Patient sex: M
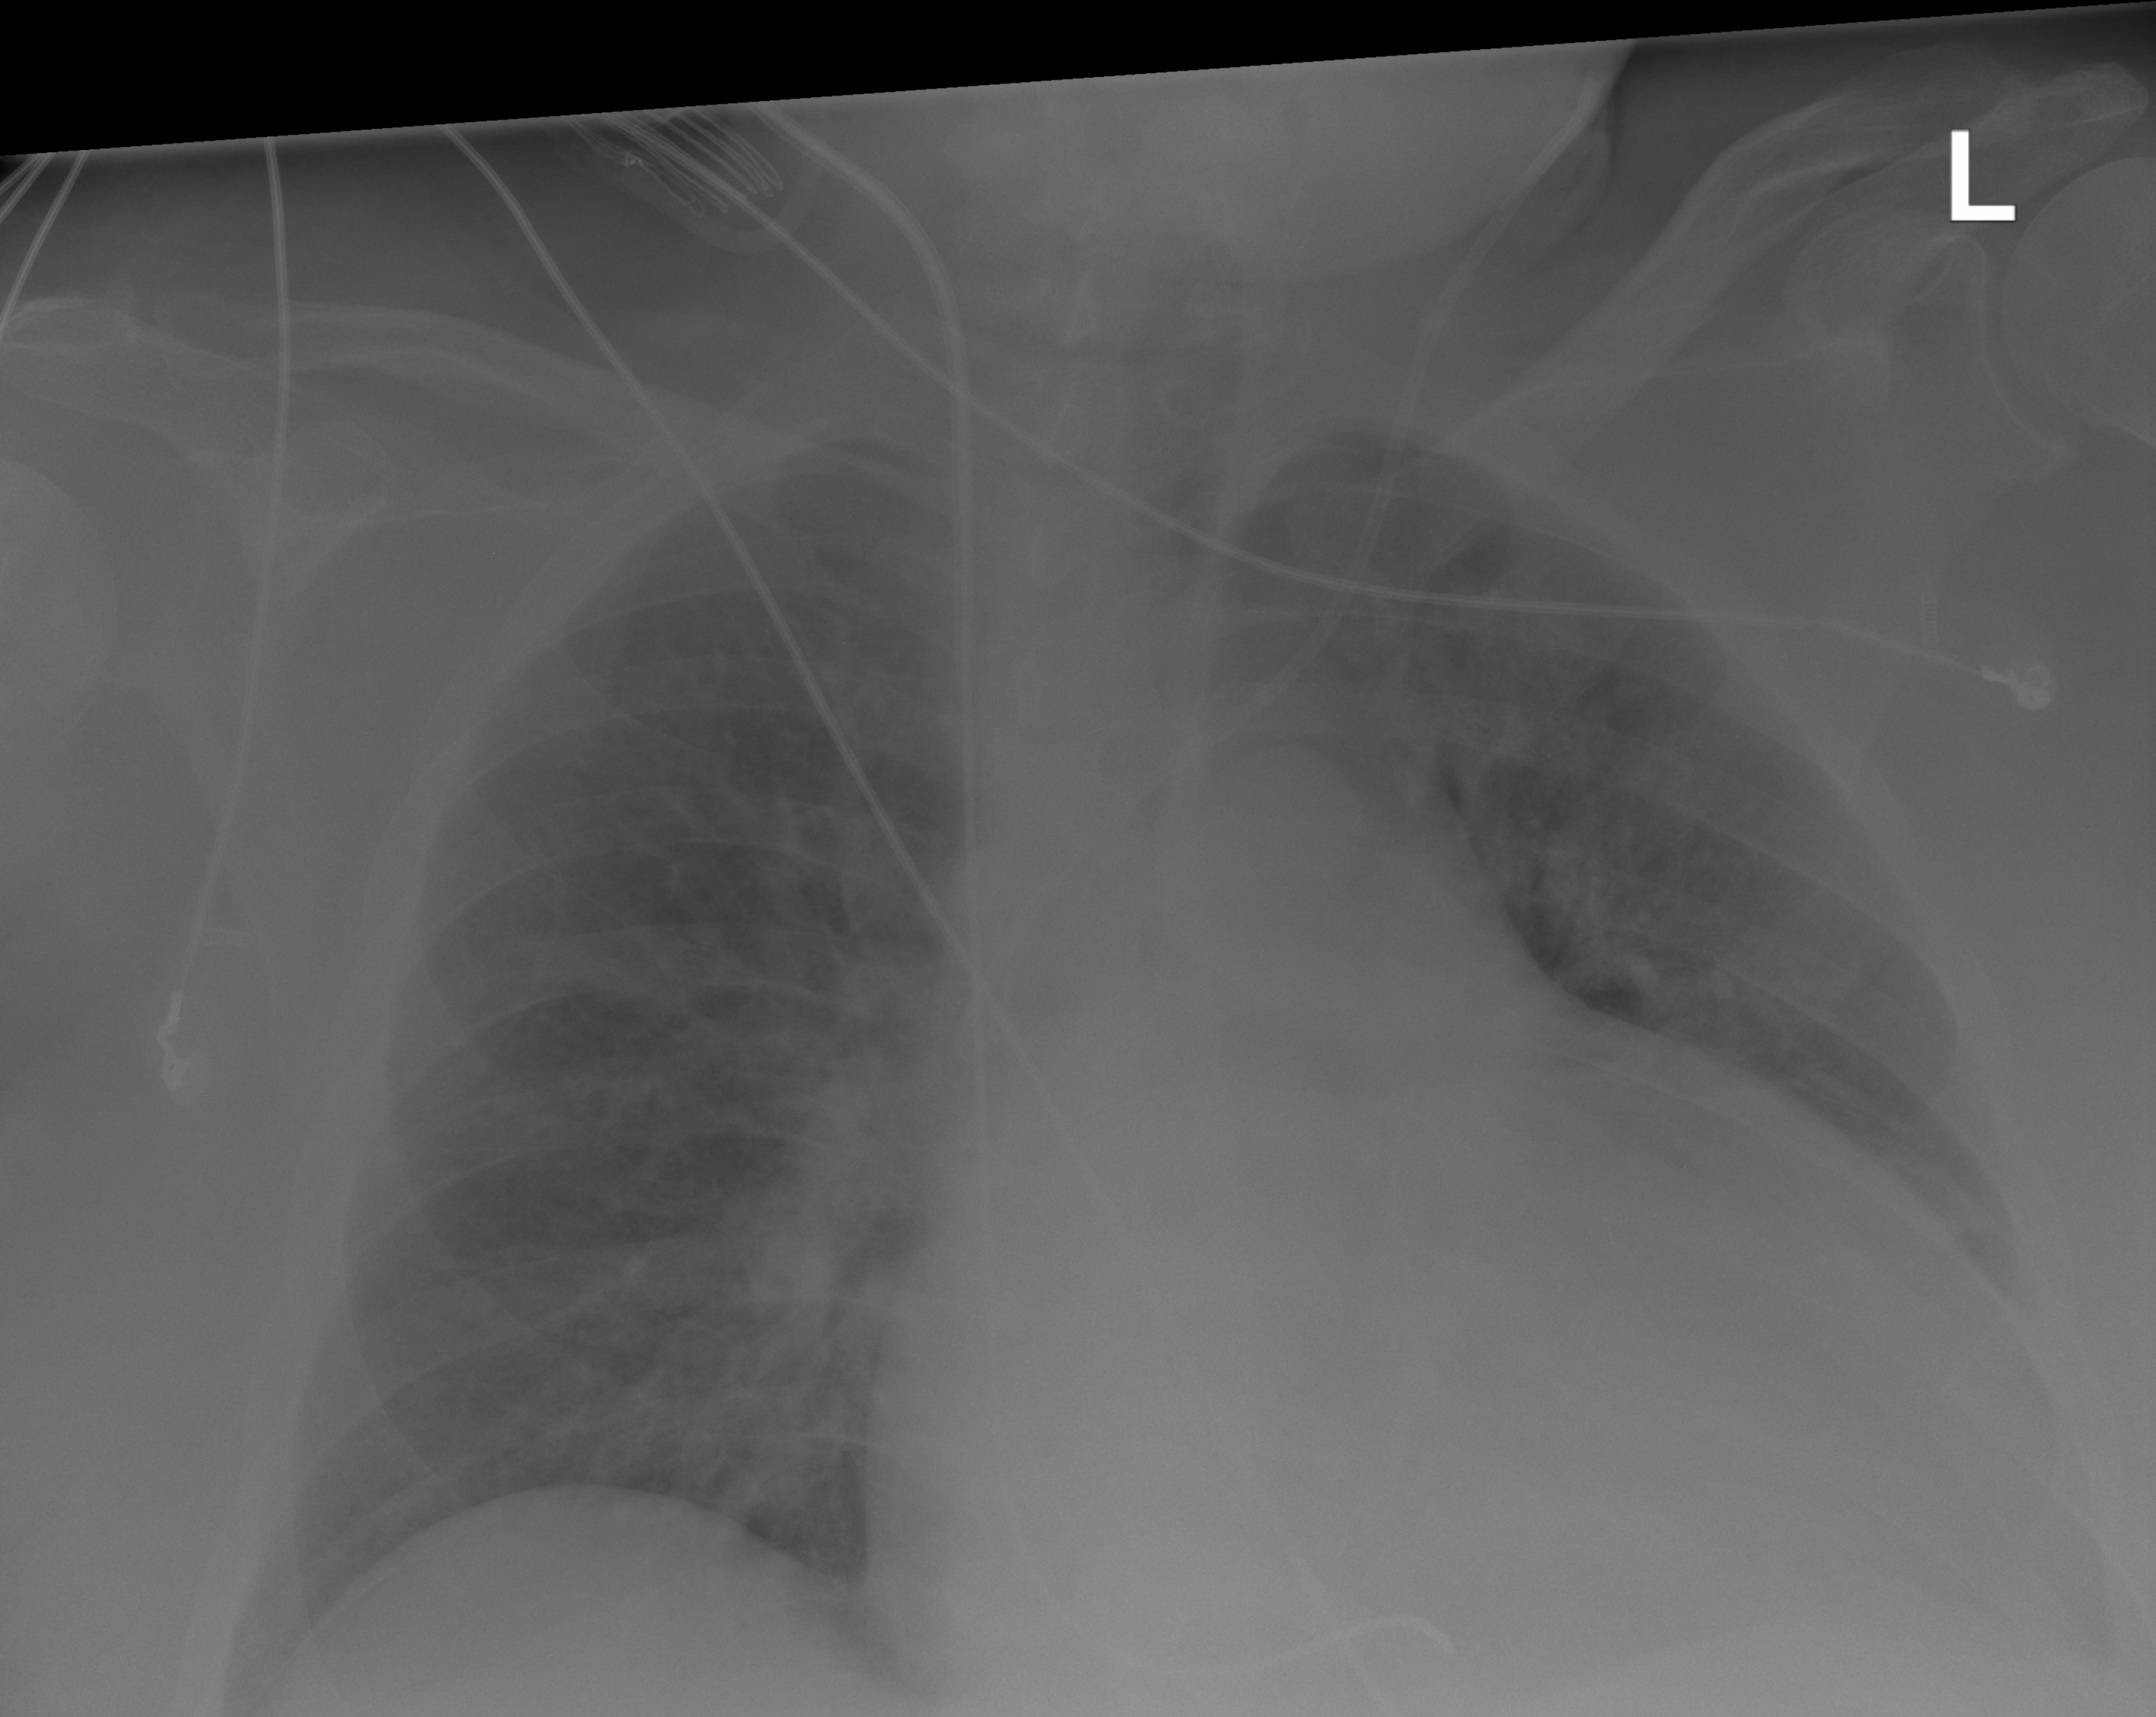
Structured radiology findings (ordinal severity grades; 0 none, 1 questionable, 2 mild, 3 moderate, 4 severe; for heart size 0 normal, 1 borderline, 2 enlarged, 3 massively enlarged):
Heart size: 3
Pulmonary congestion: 1
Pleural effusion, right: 0
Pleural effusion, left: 0
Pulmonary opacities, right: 0
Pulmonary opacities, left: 0
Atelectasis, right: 0
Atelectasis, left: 0